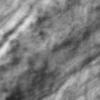
Label: no_change